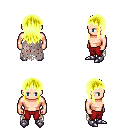
a pixel art fantasy rpg character, male body template, human, light skin, gray tattered cape, red pants, gold unkempt hairstyle, metal boots, four views (front, back, left, right), 2x2 character sprite sheet, small pixel art, hard edges, no anti-aliasing